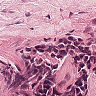
Metastatic tissue present: no